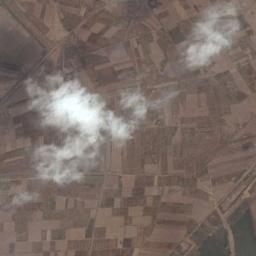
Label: cloud